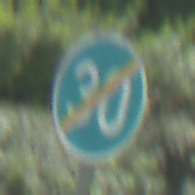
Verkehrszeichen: EndeMindestgeschwindigkeit
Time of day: Midday
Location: Outdoor (Nature)
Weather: PartlyCloudy
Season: NotSpecified
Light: Natural